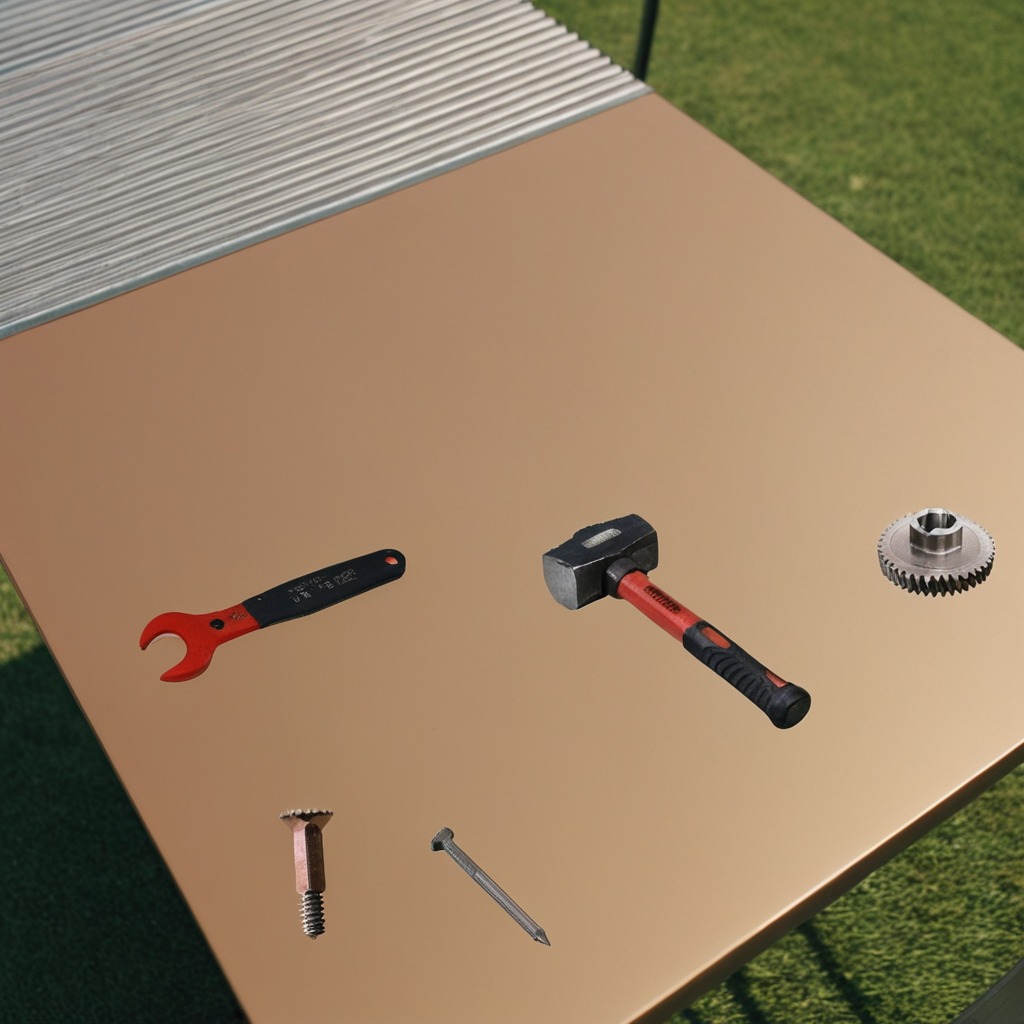
A steel gear with teeth, a metal machine screw, a hammer, an iron nail, and a wrench are lying on the textured surface of a utility table.